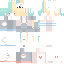
A female human skin with pale skin, wearing brown long hair dressed in a blue hoodie and black pants, featuring a closed mouth.